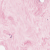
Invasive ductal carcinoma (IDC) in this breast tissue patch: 0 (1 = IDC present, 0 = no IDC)